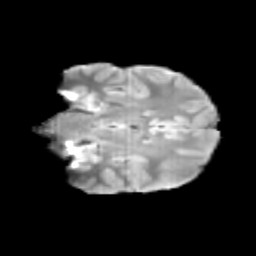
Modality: T2w
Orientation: coronal
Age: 11
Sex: male
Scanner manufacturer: siemens
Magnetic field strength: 3 T
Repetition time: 3.8 s
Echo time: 0.07 s